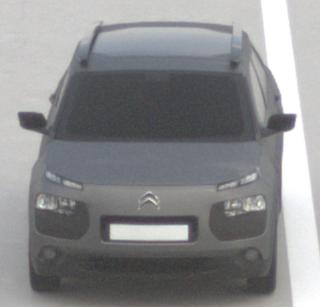
Make: Citroen
Model: C4 Cactus PureTech 75
Detailed model: C4 Cactus
Model produced from: 2014/09
Model produced until: 2015/03
Doors: 5
Color: gray
Road condition: dry road
Daytime: midday
Contrast: low contrast